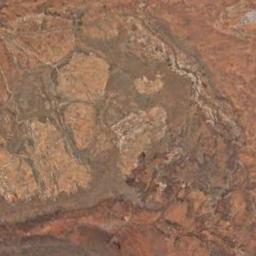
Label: desert